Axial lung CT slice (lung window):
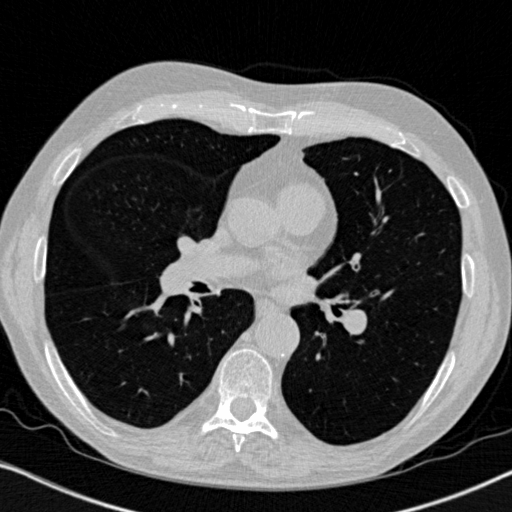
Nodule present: no